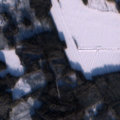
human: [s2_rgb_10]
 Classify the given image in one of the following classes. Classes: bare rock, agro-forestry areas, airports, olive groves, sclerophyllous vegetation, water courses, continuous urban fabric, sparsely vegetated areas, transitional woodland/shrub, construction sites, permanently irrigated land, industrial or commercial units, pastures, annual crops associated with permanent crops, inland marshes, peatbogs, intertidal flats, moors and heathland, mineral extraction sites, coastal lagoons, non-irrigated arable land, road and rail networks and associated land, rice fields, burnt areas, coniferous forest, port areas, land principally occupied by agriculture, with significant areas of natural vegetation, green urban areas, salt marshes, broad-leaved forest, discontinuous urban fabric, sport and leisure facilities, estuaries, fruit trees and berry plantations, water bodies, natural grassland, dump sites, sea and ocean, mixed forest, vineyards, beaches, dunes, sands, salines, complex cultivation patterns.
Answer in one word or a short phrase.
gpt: non-irrigated arable land, coniferous forest, mixed forest, transitional woodland/shrub